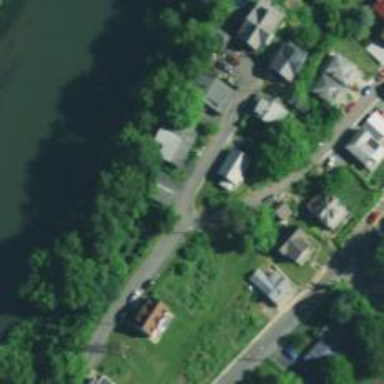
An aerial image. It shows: Residential road.